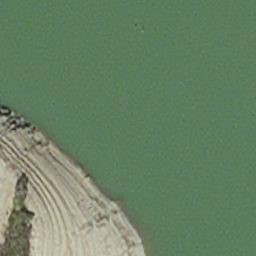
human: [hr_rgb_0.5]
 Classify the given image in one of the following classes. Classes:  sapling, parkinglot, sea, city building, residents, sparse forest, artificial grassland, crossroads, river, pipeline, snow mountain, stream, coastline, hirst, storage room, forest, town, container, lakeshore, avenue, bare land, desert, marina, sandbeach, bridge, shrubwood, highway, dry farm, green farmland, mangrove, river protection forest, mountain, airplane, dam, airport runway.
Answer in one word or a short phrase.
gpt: hirst